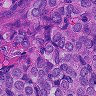
Metastatic tissue present: yes